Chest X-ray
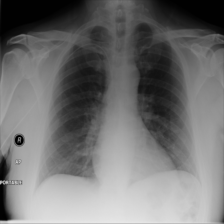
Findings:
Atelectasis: negative
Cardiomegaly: negative
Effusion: negative
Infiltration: negative
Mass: negative
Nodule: negative
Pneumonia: negative
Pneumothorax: negative
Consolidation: negative
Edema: negative
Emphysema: negative
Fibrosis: negative
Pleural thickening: negative
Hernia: negative